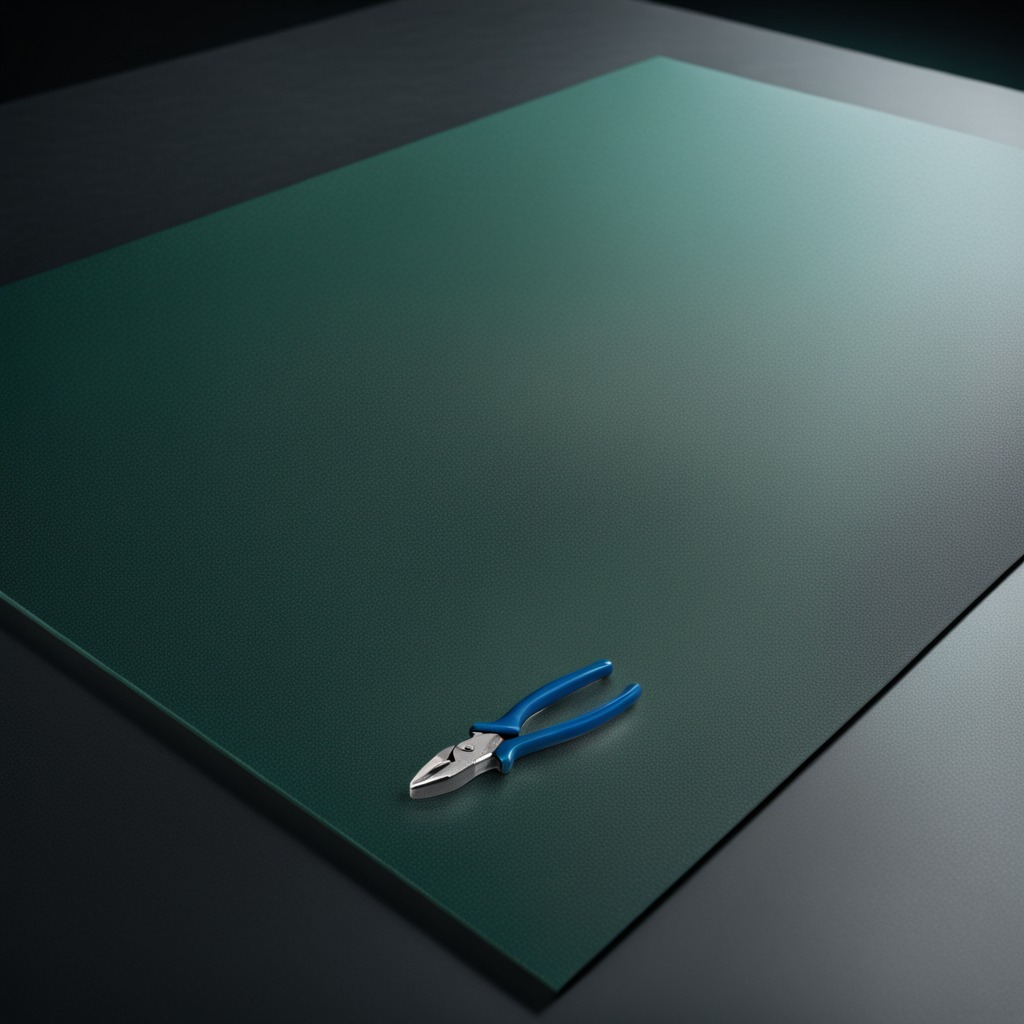
A plier lies on a clean granite tabletop covered with a green rubber mat inside a workshop at night dim ambient light soft shadows worn but beneath the mat